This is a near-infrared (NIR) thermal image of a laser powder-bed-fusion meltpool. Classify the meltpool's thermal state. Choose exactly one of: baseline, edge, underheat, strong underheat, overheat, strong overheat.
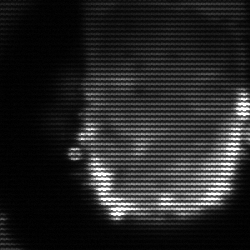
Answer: baseline